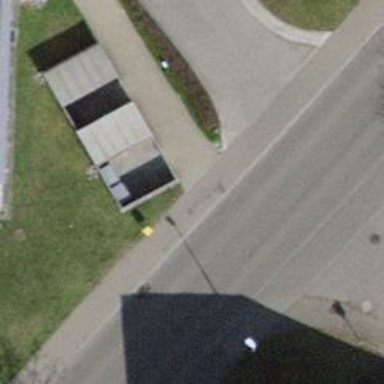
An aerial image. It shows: Post box is visible.